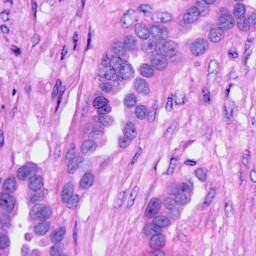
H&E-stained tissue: Ovarian